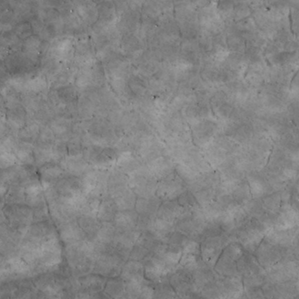
Label: non_frost